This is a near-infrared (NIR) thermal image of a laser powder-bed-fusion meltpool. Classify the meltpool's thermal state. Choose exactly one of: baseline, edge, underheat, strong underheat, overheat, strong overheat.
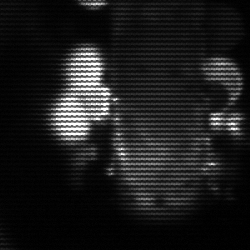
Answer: strong underheat